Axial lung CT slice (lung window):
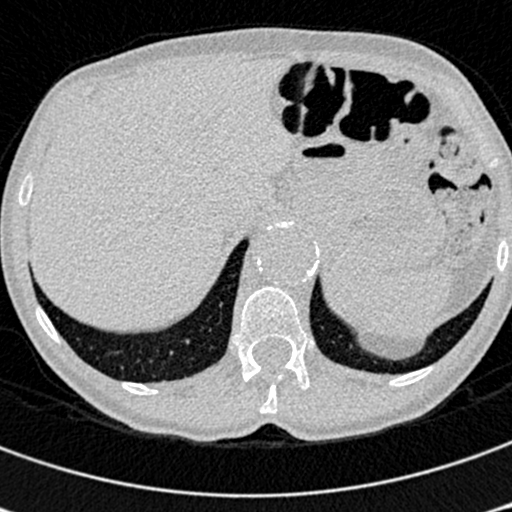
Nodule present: no